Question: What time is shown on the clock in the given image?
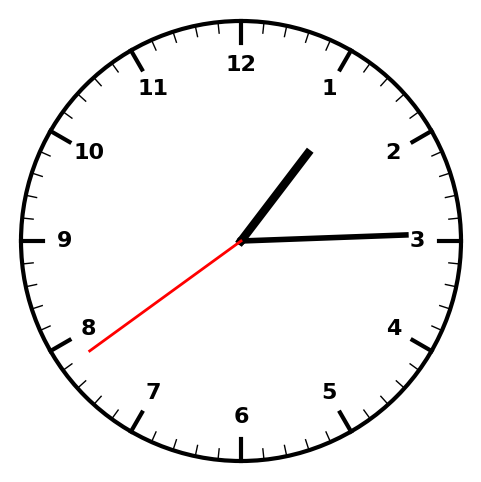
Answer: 01:14:39